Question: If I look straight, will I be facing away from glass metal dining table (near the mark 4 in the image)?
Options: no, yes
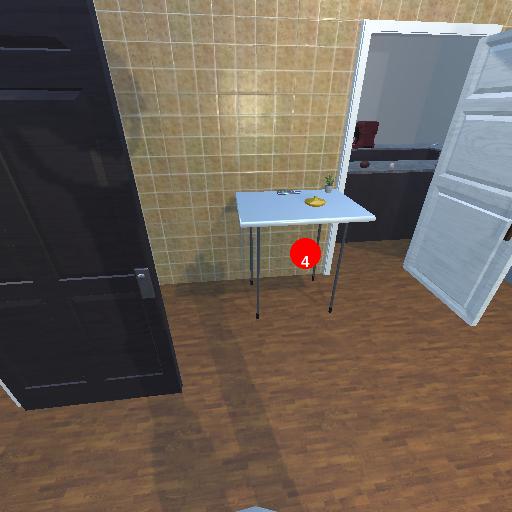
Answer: no